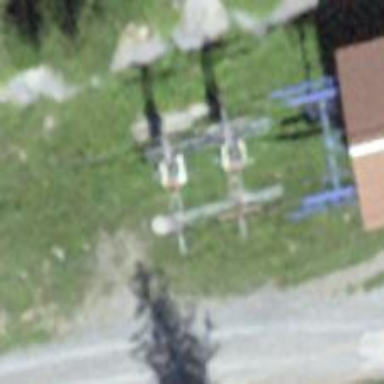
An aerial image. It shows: Pylon for aerialway.